Question: Firstly, sorry about the wall of text.
I have the following schema. Note that 'User_Contact' may contain a null in 'ContactID'.

At the class level it is then implemented in the following way
'''
public abstract class User : EntityBase<Guid>, IAggregateRoot
{
public User()
{
}
public virtual string FirstName { get; set; }
public virtual string LastName { get; set; }
protected abstract override void Validate();
}
public class SiteUser : User
{
public SiteUser() { }
public virtual Guid ApplicationId { get; set; }
public virtual string UserName { get; set; }
public virtual string LoweredUserName { get; set; }
public virtual string MobileAlias { get; set; }
public virtual bool IsAnonymous { get; set; }
public virtual DateTime LastActivityDate { get; set; }
protected override void Validate()
{
if (this.ApplicationId == Guid.Empty)
base.AddBrokenRule(UserBusinessRules.ApplicationIdRequired);
if (this.UserName.IsNullOrEmpty())
base.AddBrokenRule(UserBusinessRules.UserNameRequired);
if (this.LoweredUserName.IsNullOrEmpty())
base.AddBrokenRule(UserBusinessRules.LoweredUserNameRequired);
if (this.LastActivityDate == DateTime.MinValue)
base.AddBrokenRule(UserBusinessRules.LastActivityDateRequired);
}
}
public class SiteContact : SiteUser
{
public SiteContact()
{
}
public virtual int ExternalID { get; set; }
//All the rest...
protected override void Validate()
{
//validate
}
}
'''
So basically the idea is that every single 'SiteContact' is a 'SiteUser' but not every 'SiteUser' is a 'SiteContact'.
Where I have gotten completely stuck is how on earth to map this relationship in nHibernate. I seem to be able to retrieve a 'SiteUser' but unable to retrieve a 'SiteContact' and it is clear why. The mapping that I have implemented results in the following sql being executed.
'''
SELECT this_.userid AS UserId18_0_,
this_.firstname AS FirstName18_0_,
this_.lastname AS LastName18_0_,
//Blah blah.....
FROM user_contact this_
INNER JOIN contact this_1_
ON this_.userid = this_1_.contactid //Here is the error this should be ContactID = ContactID
INNER JOIN aspnet_users this_2_
ON this_.userid = this_2_.userid
WHERE ( CASE
WHEN this_.contactid IS NOT NULL THEN 1
ELSE 0
END ) = '1'
'''
But I can't for the life of me work out how to fix this problem in my hbm mapping file. Here is the file with some fields omitted for simplicity.
'''
<hibernate-mapping xmlns="urn:nhibernate-mapping-2.2" namespace="MyProject.Namespaces.Model.Entities" assembly="MyProject.Namespaces.Model">
<class name="User" table="User_Contact" lazy="true" abstract="true">
<id name="ID" column="UserId" type="guid">
<generator class="guid" />
</id>
<discriminator column="ContactID" formula="(CASE WHEN ContactID IS NOT NULL THEN 1 ELSE 0 END)" />
<property name="FirstName">
<column name="FirstName" sql-type="nvarchar(500)" not-null="true" />
</property>
<property name="LastName">
<column name="LastName" sql-type="nvarchar(500)" not-null="true" />
</property>
<subclass name="SiteContact" discriminator-value="1">
<join table="Contact">
<key column="ContactID" /> //I assume the problem is here. I have tried adding foreign-key="ContactID" to no success
<property name="ExternalID" insert="false" update="false">
<column name="ExternalID" sql-type="int" not-null="true" />
</property>
//The rest of the mapped columns
</join>
<join table="aspnet_Users">
<key column="UserId" />
<property name="ApplicationId">
<column name="ApplicationId" sql-type="guid" not-null="true" />
</property>
<property name="UserName">
<column name="UserName" sql-type="nvarchar(256)" not-null="true" />
</property>
<property name="LoweredUserName">
<column name="LoweredUserName" sql-type="nvarchar(256)" not-null="true" />
</property>
<property name="MobileAlias">
<column name="MobileAlias" sql-type="nvarchar(16)" not-null="false" />
</property>
<property name="IsAnonymous">
<column name="IsAnonymous" sql-type="bit" not-null="true" />
</property>
<property name="LastActivityDate">
<column name="LastActivityDate" sql-type="datetime" not-null="true" />
</property>
</join>
</subclass>
<subclass name="SiteUser" discriminator-value="0">
<join table="aspnet_Users">
<key column="UserId" />
//blah blah blah
</join>
</subclass>
</class>
</hibernate-mapping>
'''
Hopefully someone could please tell me if I am even on the right track about this mapping and perhaps provide some guidance?
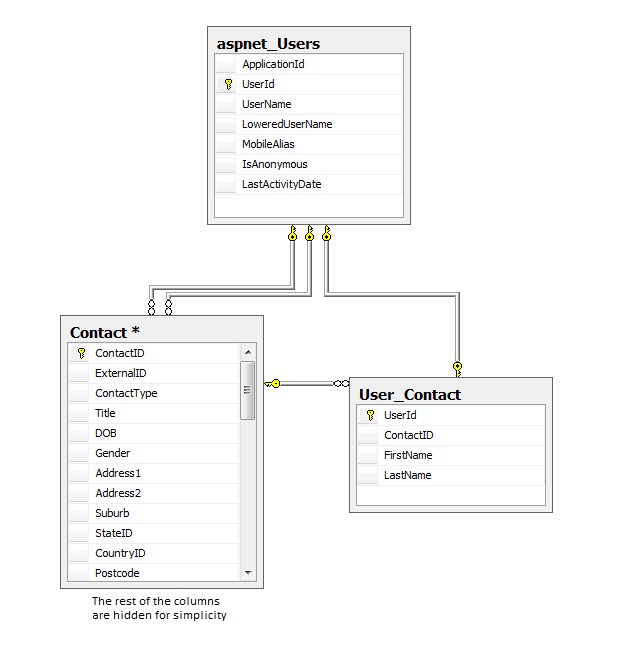
Answer: This seems like a pretty convoluted way of mapping it. I'm not sure what benefits you're hoping to achieve from using inheritence in this situation, and I would suggest using composition instead (ie. having a class per table and mapping the relationships).
Having said that, you presumably have your reasons, so I would suggest the following to achieve what I think you want:
1. Map your SiteUser class as the base class and use a join from User_Contact to aspnet_Users (so don't have User as the base in the mapping)
2. Map your SiteContact then as a subclass using the joined-subclass mapping instead of the subclass so you don't need to use discriminators.